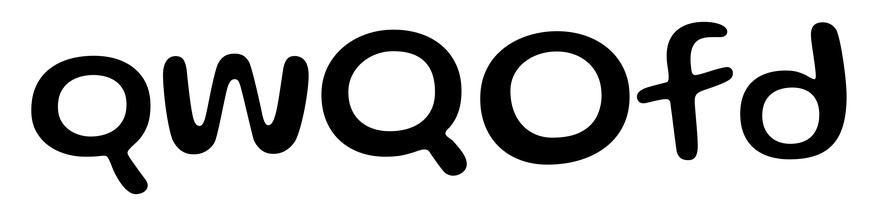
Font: Gluten_Regular